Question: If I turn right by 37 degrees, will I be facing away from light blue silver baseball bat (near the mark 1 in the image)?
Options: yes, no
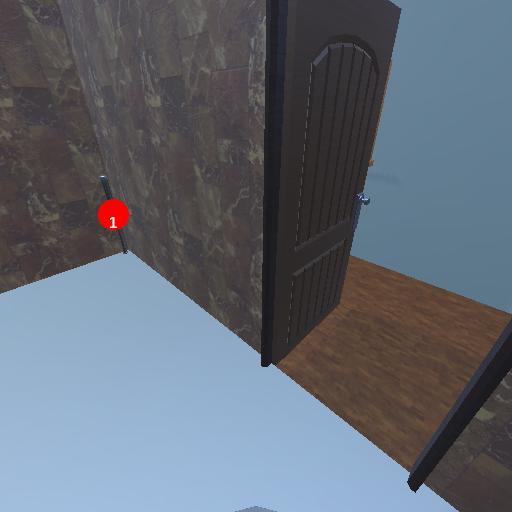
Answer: yes